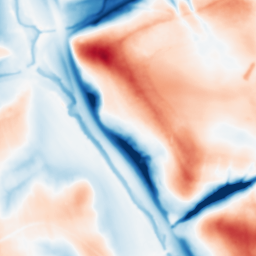
Category: multiscale
Decomposition family: dog
Decomposition parameters: sigma_low: 1
sigma_high: 20
Upsampling method: cubic_catmull_rom
Upsampling parameters: scale: 4
Upsampling scale: 4